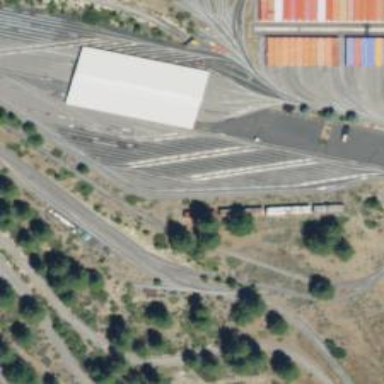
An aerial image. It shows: Miniature railway located in service yard.